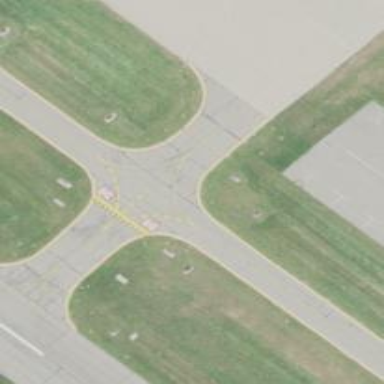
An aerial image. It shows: Image of taxiway at airport.